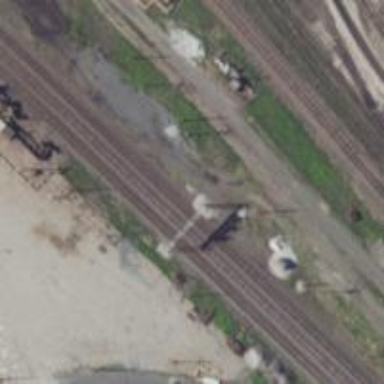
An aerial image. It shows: Railway signal.